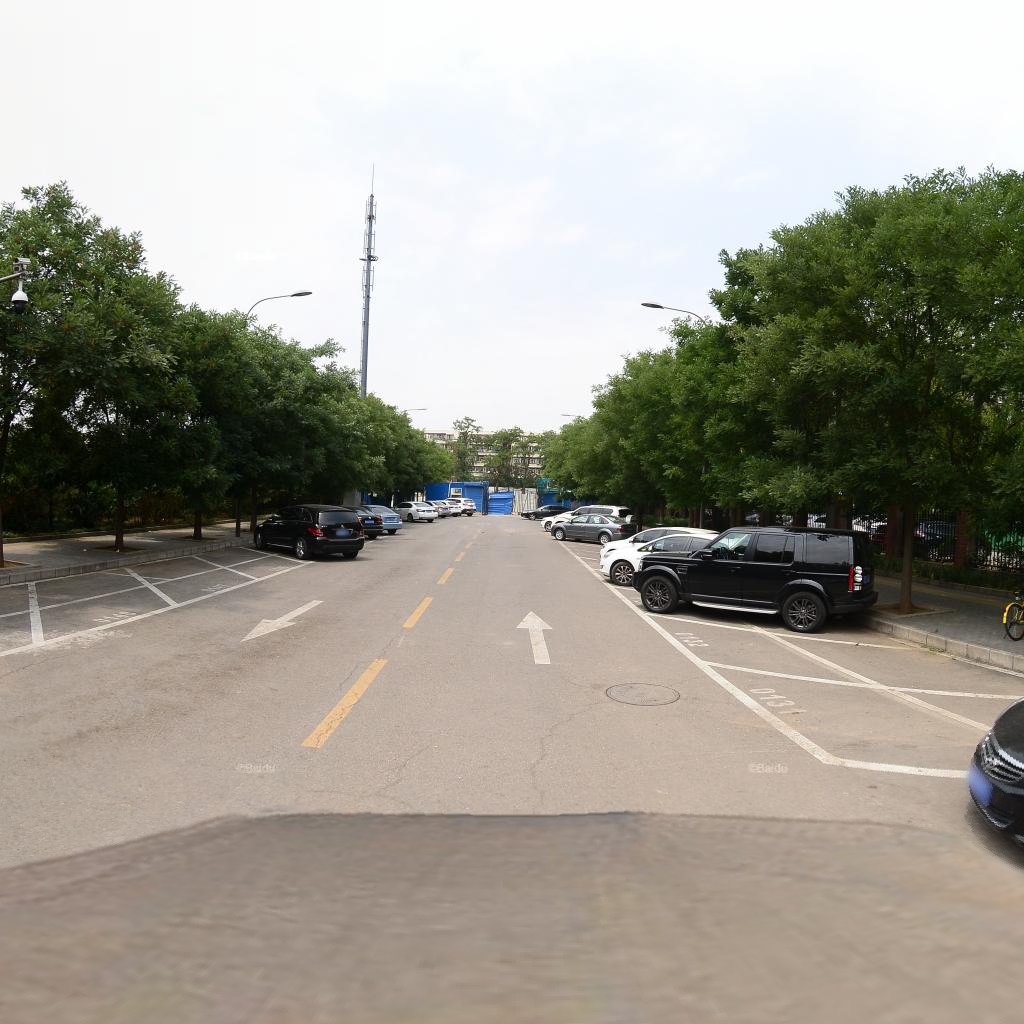
Region: Haidian
Road damage annotations: longitudinal crack, longitudinal crack, longitudinal crack, transverse crack, manhole cover, longitudinal crack